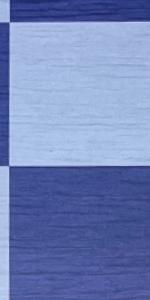
Label: Empty